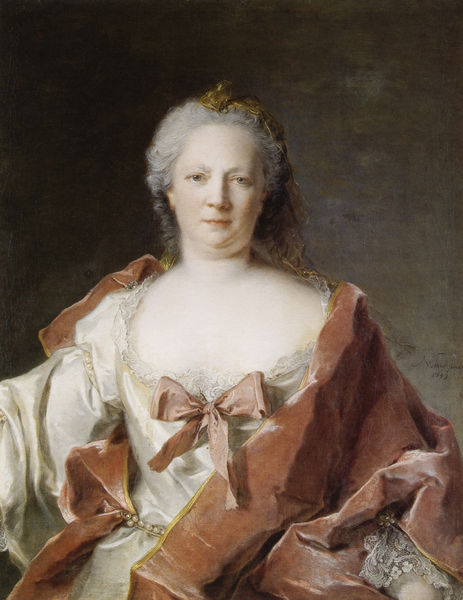
Titel: Anna Élisabeth Leerse
Künstler: Jean-Marc Nattier
Standort: Frankfurt (am Main)
Institution: Das Städel, Städelsches Kunstinstitut und Städtische Galerie
Schlagwörter: dunkel, gemälde, haut, kopf, schatten, umhang, weiß, sitzen, ausschnitt, braun, brust, decolte, elegant, frankreich, frau, grau, kleid, licht, mund, nase, orange, stirn, zimmer, blick, dame, gürtel, rot, schleier, tuch, haube, malerei, schleife, alt, wand, augen, barock, blass, falten, gesicht, mensch, samt, spitze, ärmel, bild, bildnis, hals, portrait, porträt, öl, gewand, gold, haare, mantel, reich, stoff, adel, decke, spitzen, person, dekollete, dekollte, frontal, kinn, krone, lippen, locken, madame, perle, perlen, puder, rokoko, rosa, seide, adelige, perücke, schärpe, kopfbedeckung, lächeln, tüll, datierung, creme, kette, mauer, sigantur, ausdruck, französisch, ölgemälde, ernst, brauen, büste, datum, altrosa, rüschen, stofflichkeit, perlenkette, decolleté, schimmer, ketten, kopfputz, häubchen, brokat, österreich, halbportrait, doppelkinn, wohlhabend, herrscherin, königin, herrscherporträt, gerafft, scheife, seidenkleid, maria, marie, dekolte, kaiserin, purpur, perrücke, gepudert, graue haare, grauhaarig, theresia, teixture, herrscherbild, nae, de la tour, maria theresia, glatte haut, anna amalie, frauenporrtät, maria theresia von österreich, amalia, wilhelmine, greisein